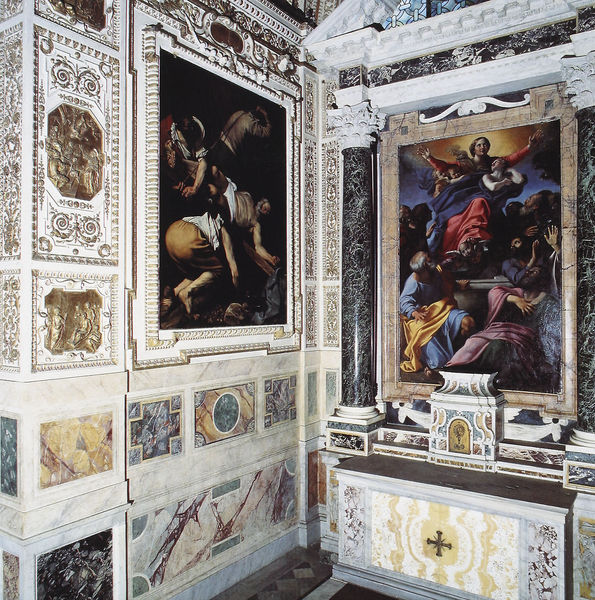
Titel: Cappella Cerasi
Standort: Rom, S. Maria del Popolo, Cappella Cerasi (EU - I - Latium)
Schlagwörter: gemälde, marmor, säulen, barock, kirche, relief, bilder, ecke, ölgemälde, stuck, wände, kreuz, altar, kapitelle, jesus, vertäfelung, tabernakel, orthodox, berühmt, stinknase, kunstmalerei